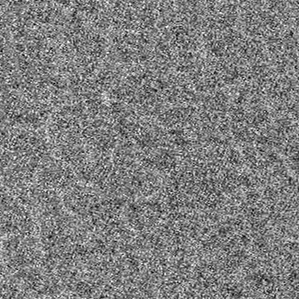
Label: frost